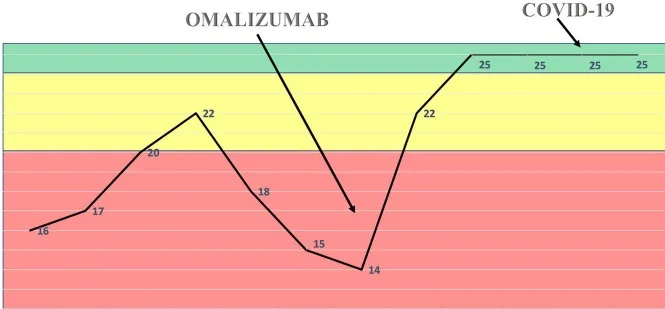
Summary of the Asthma Control Test recorded with the patient over time.
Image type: pathology (immunostaining)